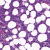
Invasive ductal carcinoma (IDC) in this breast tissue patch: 1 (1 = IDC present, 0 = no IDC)